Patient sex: M
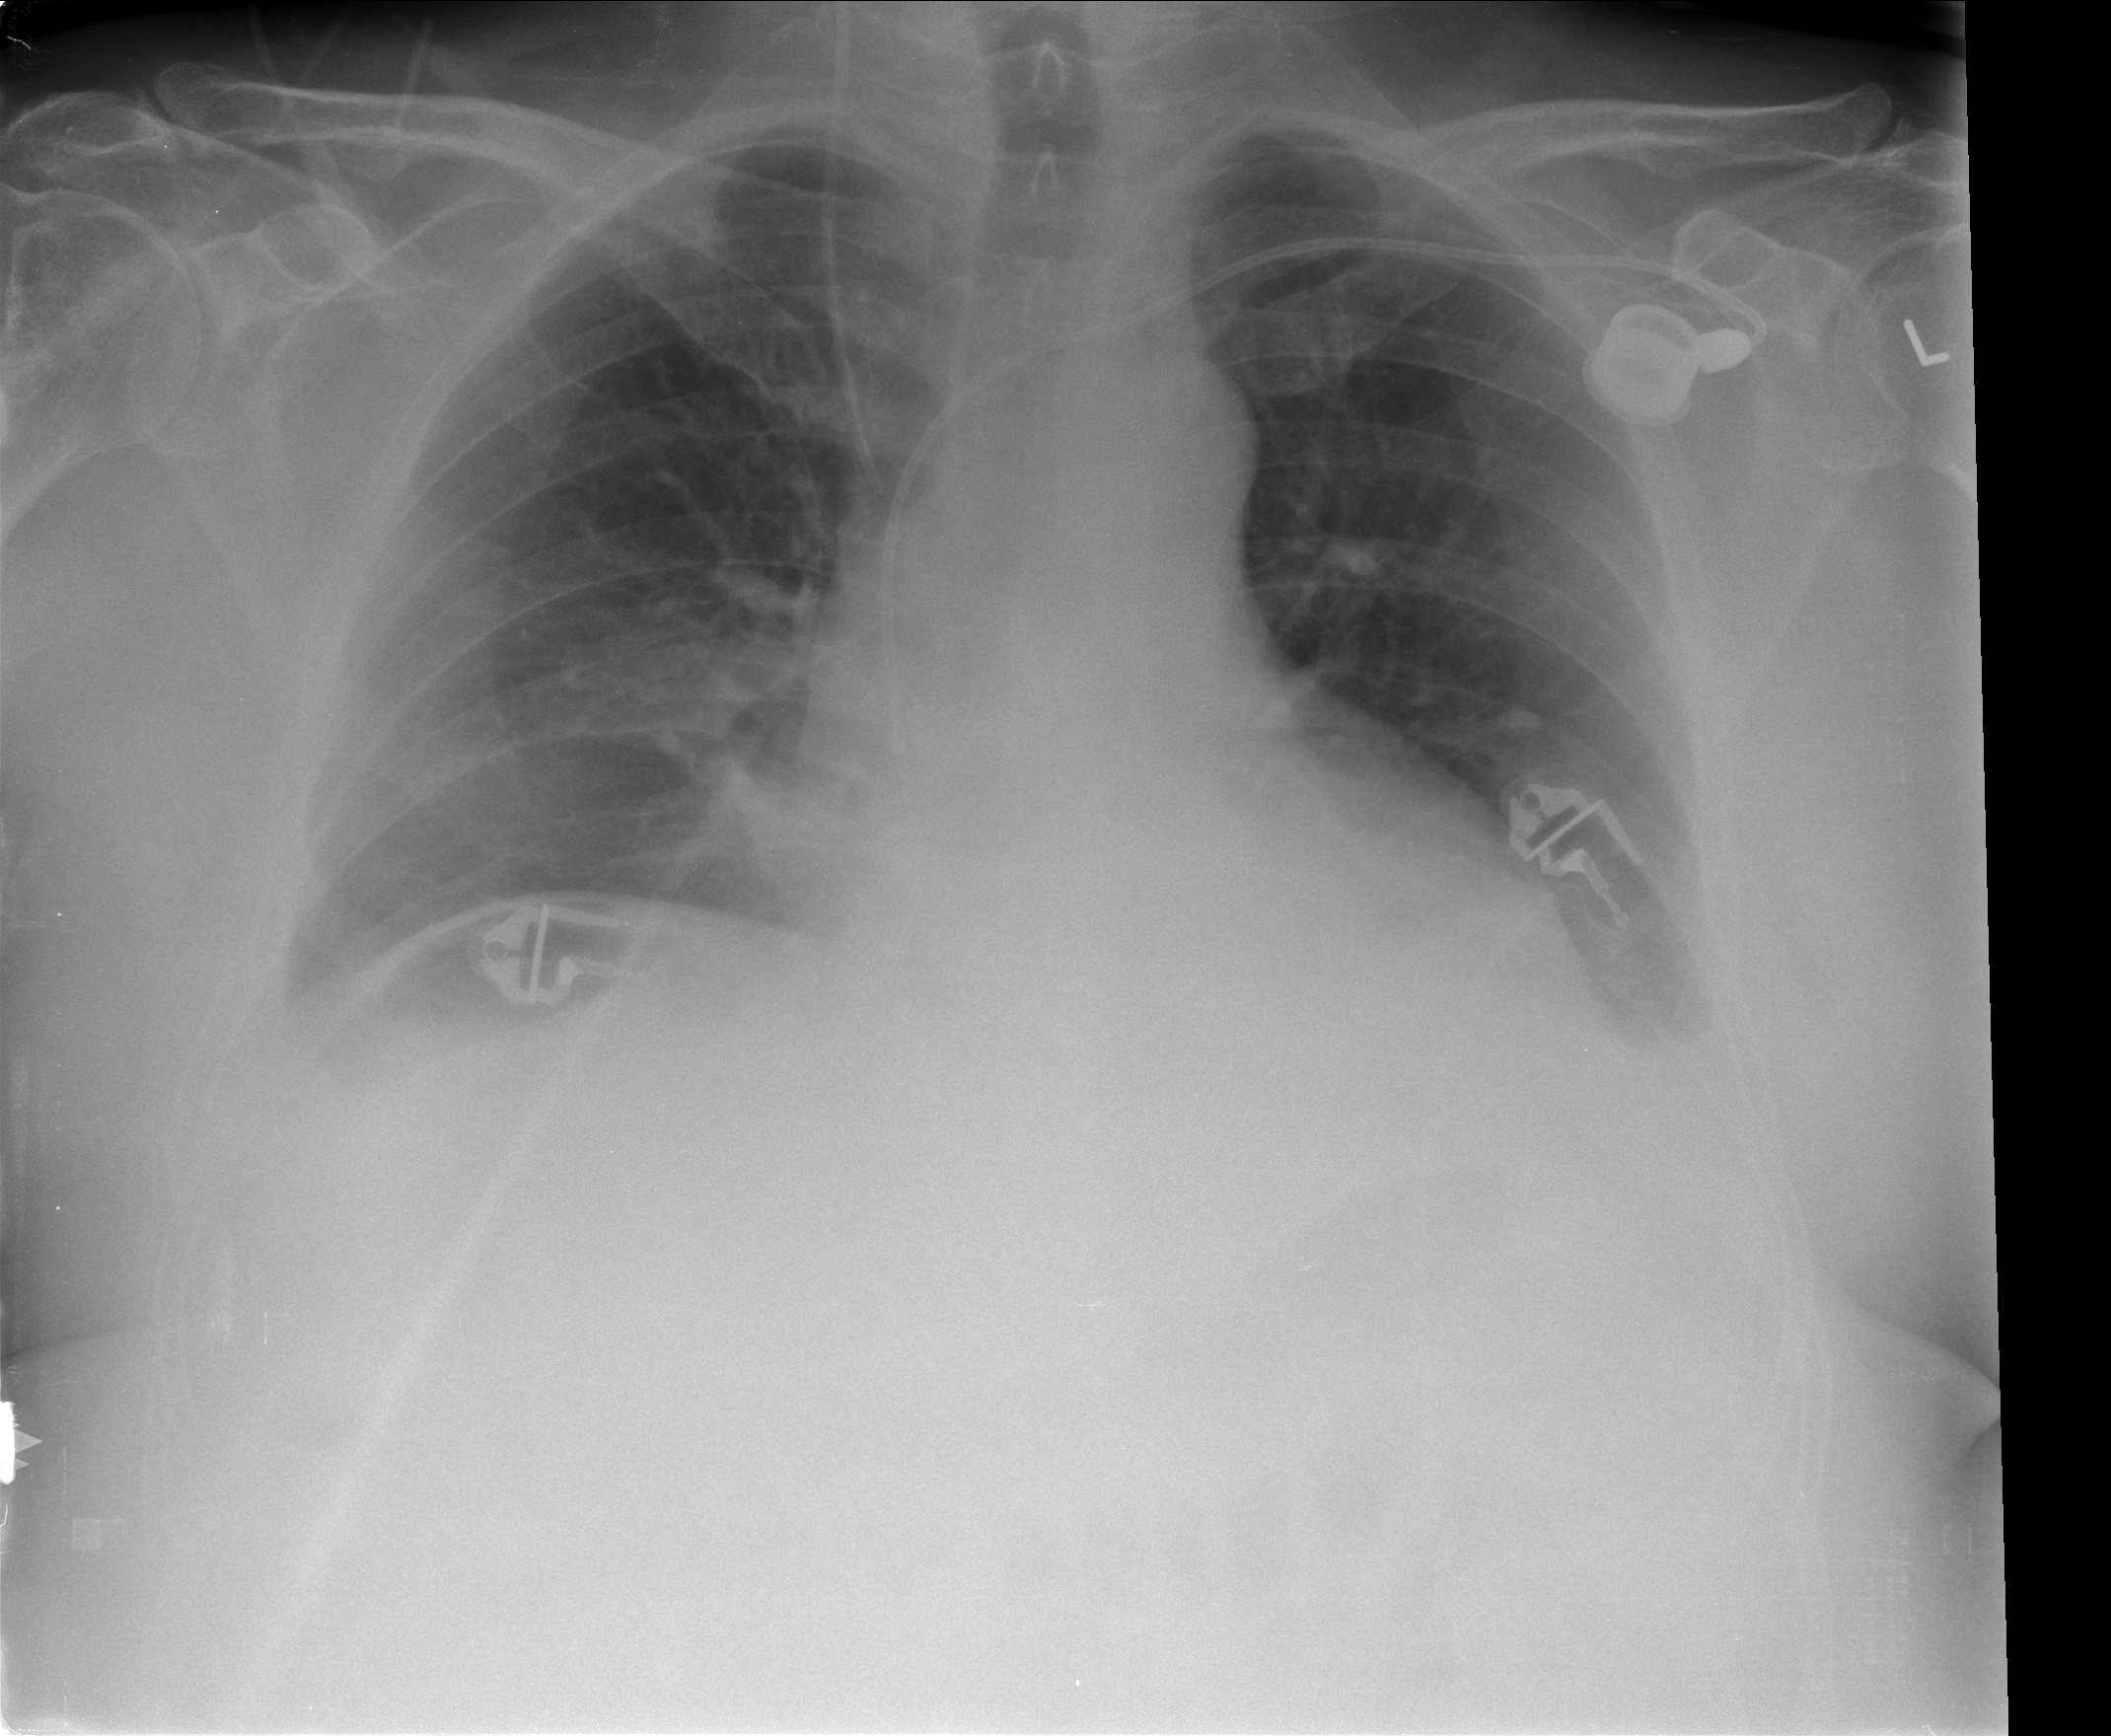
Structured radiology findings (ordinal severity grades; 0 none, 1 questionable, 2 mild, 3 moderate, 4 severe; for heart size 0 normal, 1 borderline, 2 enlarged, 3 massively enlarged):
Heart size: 2
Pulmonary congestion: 0
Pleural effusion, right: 1
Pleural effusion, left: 2
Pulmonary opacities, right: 0
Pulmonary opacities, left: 0
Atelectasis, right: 2
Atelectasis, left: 2